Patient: sex M, age 44
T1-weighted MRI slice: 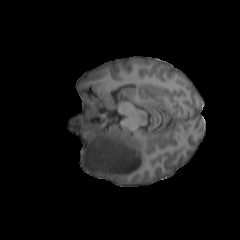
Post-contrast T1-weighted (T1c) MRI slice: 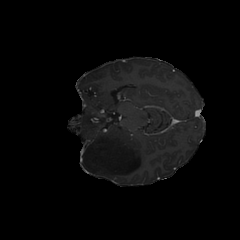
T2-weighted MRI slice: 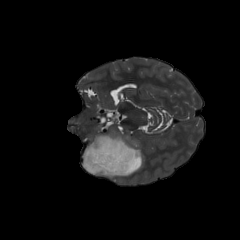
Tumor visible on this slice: yes
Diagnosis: Astrocytoma, IDH-mutant
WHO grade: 3